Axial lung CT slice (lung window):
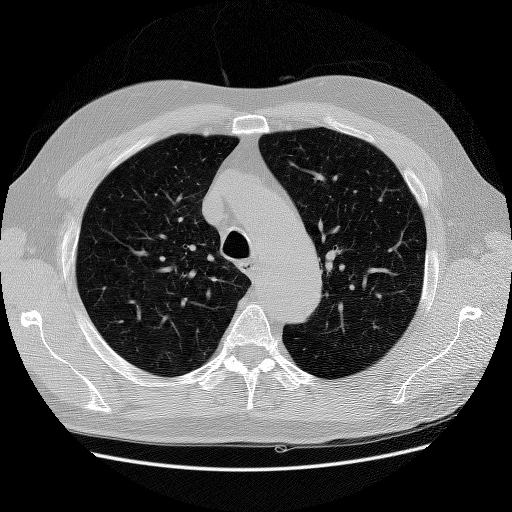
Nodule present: no